Question: I want to add KEY_TITLE, KEY_AUTHOR, KEY_THUMBNAIL, but when i compile in simulator android, why the result show like this?, only show KEY_TITLE, this my code :
'''
JSONArray jsonPosts = mBlogData.getJSONArray("posts");
ArrayList<HashMap<String, String>> blogPosts = new ArrayList<HashMap<String,String>>();
for(int i = 0 ; i < jsonPosts.length(); i++) {
JSONObject post = jsonPosts.getJSONObject(i);
String titles = post.getString(KEY_TITLE);
titles = Html.fromHtml(titles).toString();
String author = post.getString(KEY_AUTHOR);
author = Html.fromHtml(titles).toString();
String thumbnail = post.getString(KEY_THUMBNAIL);
thumbnail = Html.fromHtml(titles).toString();
HashMap<String, String> blogPost = new HashMap<String, String>();
blogPost.put(KEY_TITLE, titles);
blogPost.put(KEY_AUTHOR, author);
blogPost.put(KEY_THUMBNAIL, thumbnail);
blogPosts.add(blogPost);
}
ListAdapter adapter = new SimpleAdapter(MyClaimActivity.this, blogPosts, R.layout.activity_list, new String[] { KEY_TITLE, KEY_AUTHOR, KEY_THUMBNAIL }, new int[]{R.id.title, R.id.author,R.id.thumbnail});
setListAdapter(adapter);
'''
Why is the result like this?

How can I fix it?
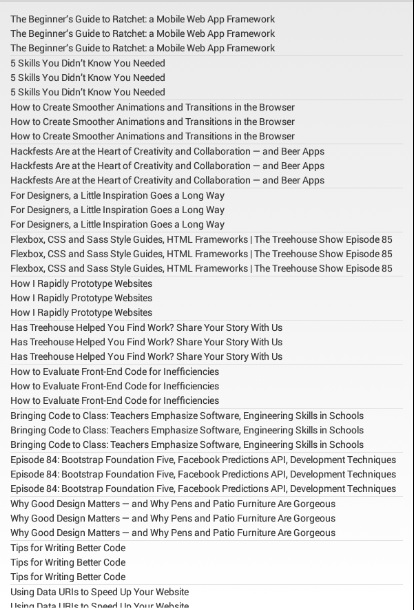
Answer: '''
String titles = post.getString(KEY_TITLE);
titles = Html.fromHtml(titles).toString();
String author = post.getString(KEY_AUTHOR);
author = Html.fromHtml(titles).toString();
String thumbnail = post.getString(KEY_THUMBNAIL);
thumbnail = Html.fromHtml(titles).toString();
'''
must change to
'''
String titles = post.getString(KEY_TITLE);
titles = Html.fromHtml(titles).toString();
String author = post.getString(KEY_AUTHOR);
author = Html.fromHtml(author ).toString();
String thumbnail = post.getString(KEY_THUMBNAIL);
thumbnail = Html.fromHtml(thumbnail ).toString();
'''